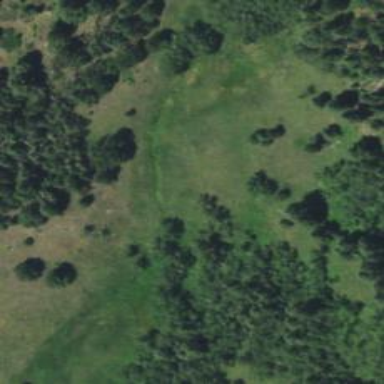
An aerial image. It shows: Path.